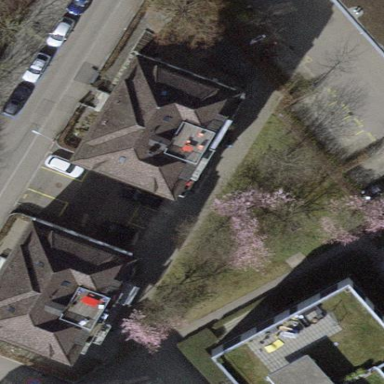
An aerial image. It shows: Hipped-roof building with apartments.